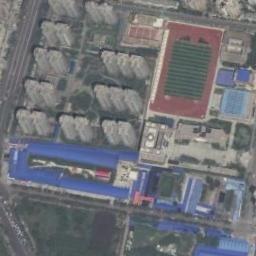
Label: ground_track_field